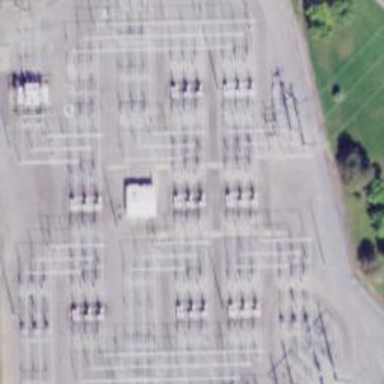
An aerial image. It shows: Switch used for power control.